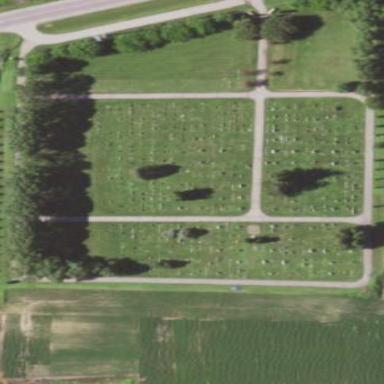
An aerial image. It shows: Cemetery.